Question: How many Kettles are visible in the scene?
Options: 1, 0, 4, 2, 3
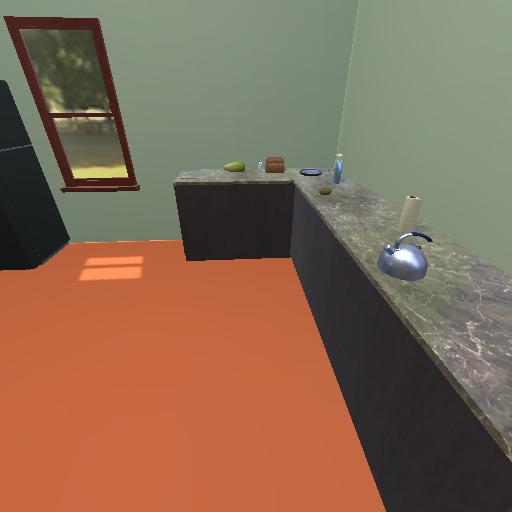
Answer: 1